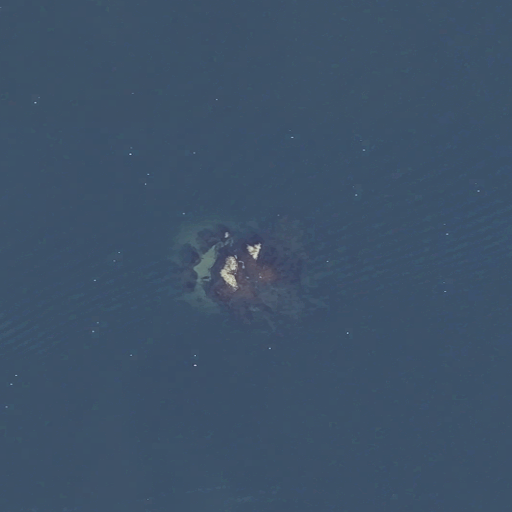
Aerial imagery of bar in Maine named Haskell Ledge containing only open water